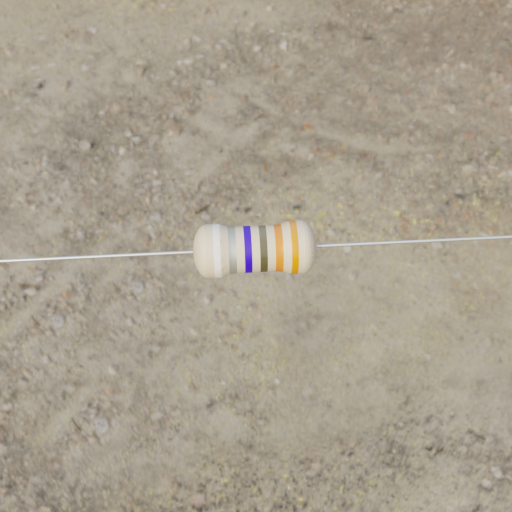
Resistor colour bands (in order): white, silver, blue, brown, orange, orange